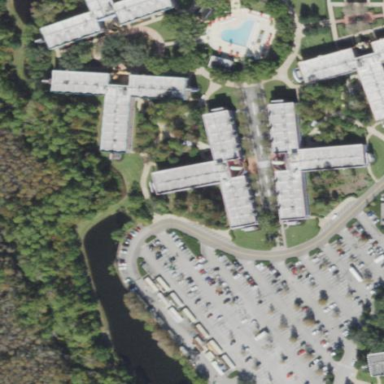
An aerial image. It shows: Hotel building.